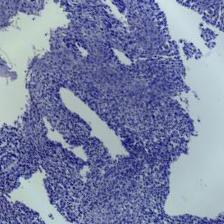
Diagnosis: OSCC